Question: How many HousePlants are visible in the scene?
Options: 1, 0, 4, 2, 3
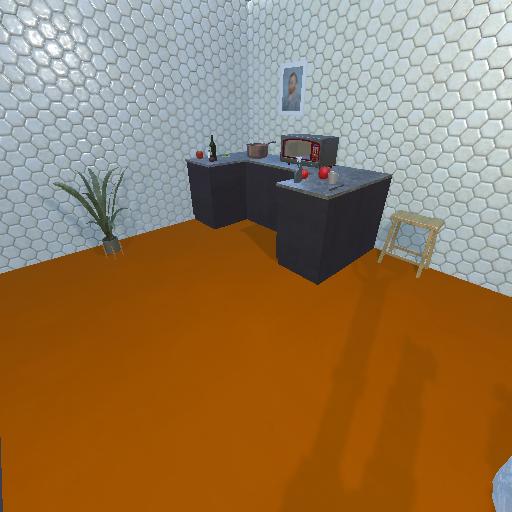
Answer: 1